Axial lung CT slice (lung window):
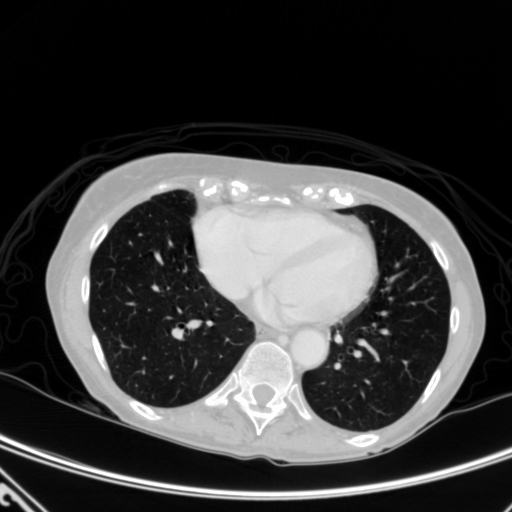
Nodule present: no